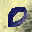
Label: 0